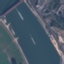
Land use / land cover: River